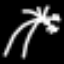
Label: palm tree